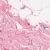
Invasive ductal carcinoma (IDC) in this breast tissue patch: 0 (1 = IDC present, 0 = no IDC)